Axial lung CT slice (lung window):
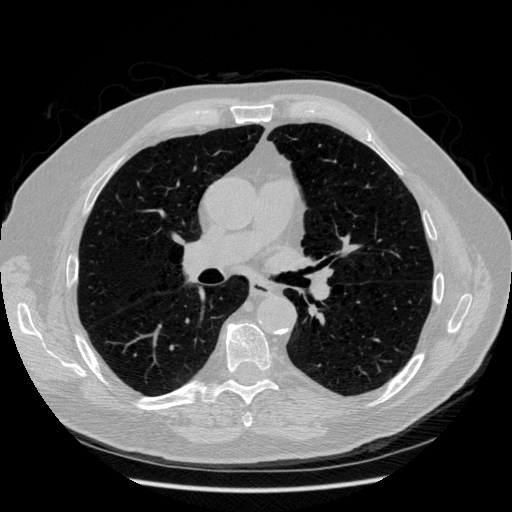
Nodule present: no